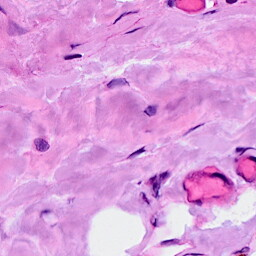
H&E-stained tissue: Breast